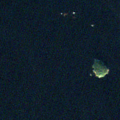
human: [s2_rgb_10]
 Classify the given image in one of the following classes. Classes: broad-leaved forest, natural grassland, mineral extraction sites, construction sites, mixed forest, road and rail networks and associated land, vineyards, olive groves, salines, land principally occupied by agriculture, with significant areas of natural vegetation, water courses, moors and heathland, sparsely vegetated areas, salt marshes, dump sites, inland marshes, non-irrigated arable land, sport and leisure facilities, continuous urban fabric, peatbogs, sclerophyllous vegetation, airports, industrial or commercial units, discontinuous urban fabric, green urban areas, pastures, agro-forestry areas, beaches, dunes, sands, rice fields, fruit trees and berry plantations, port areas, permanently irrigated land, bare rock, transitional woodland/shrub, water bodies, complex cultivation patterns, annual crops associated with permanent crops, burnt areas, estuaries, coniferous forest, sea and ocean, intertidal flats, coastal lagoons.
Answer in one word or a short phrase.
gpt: water bodies